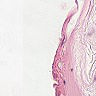
Metastatic tissue present: no